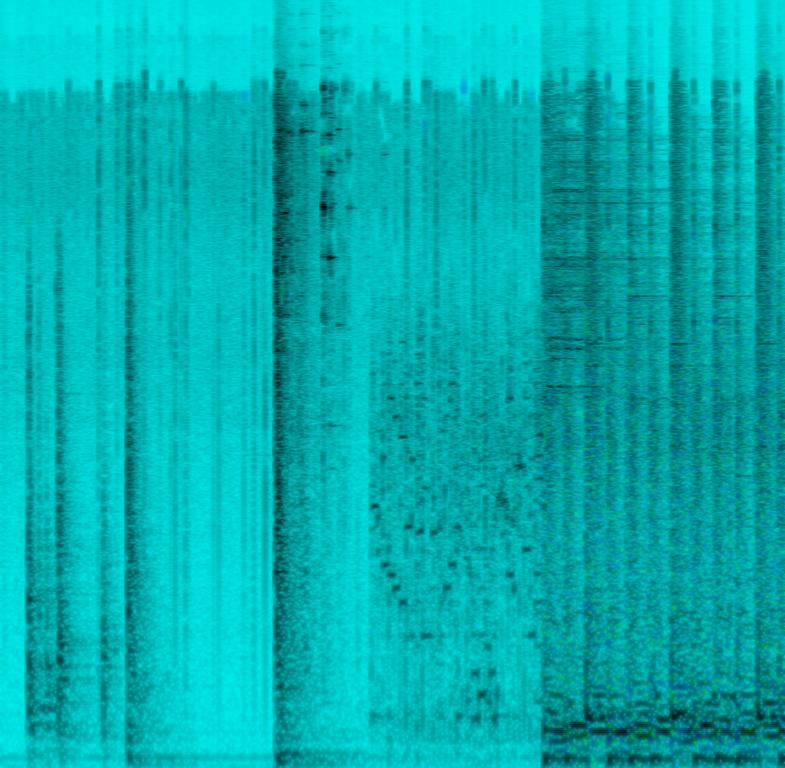
The clip is a combination of various sound effects. First, we have a fire crackling and this continues throughout the clip. Then we have the sounds of hard objects falling on a wooden floor, and then the sound of glass breaking. What follows is a retro video game beeping sound effect, a grungy electric guitar power chord sequence, and simple rock drumming along with a bassline that matches the chords.